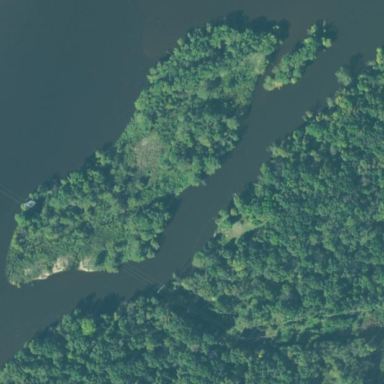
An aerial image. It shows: Islet covered with woodland.